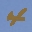
Label: 4